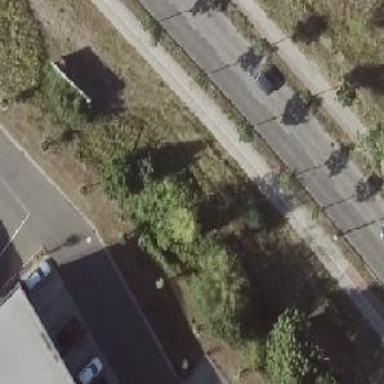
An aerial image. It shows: Concrete sidewalk with cycleway beside it.